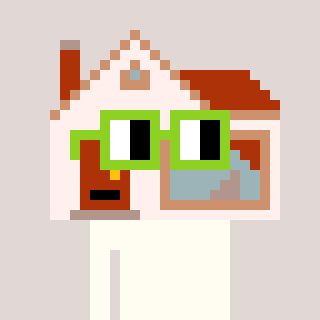
a pixel art character with square light green glasses, a house-shaped head and a bege-colored body on a warm background